Interaction volume radius: 5 \u00c5
Interaction volume height: 10 \u00c5
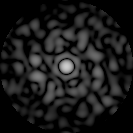
Disorder parameter: 0.8571